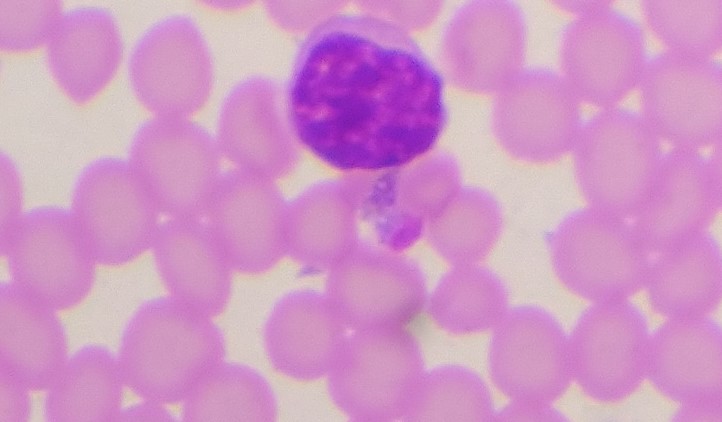
White blood cell type: Lymphocyte